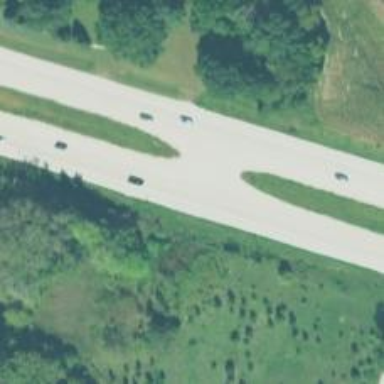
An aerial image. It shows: Trunk link highway.